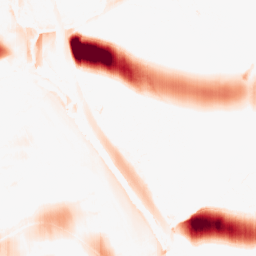
Category: morphological
Decomposition family: morphological_ellipse
Decomposition parameters: operation: opening
width: 50
height: 5
Upsampling method: sinc_blackman
Upsampling parameters: scale: 4
kernel_size: 16
Upsampling scale: 4